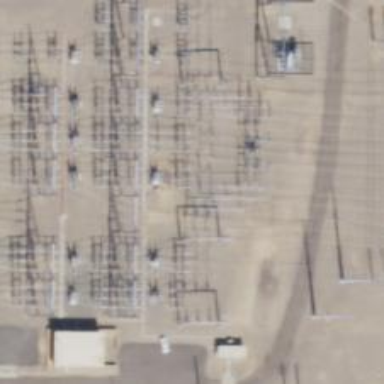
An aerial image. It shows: Switch used for power control.